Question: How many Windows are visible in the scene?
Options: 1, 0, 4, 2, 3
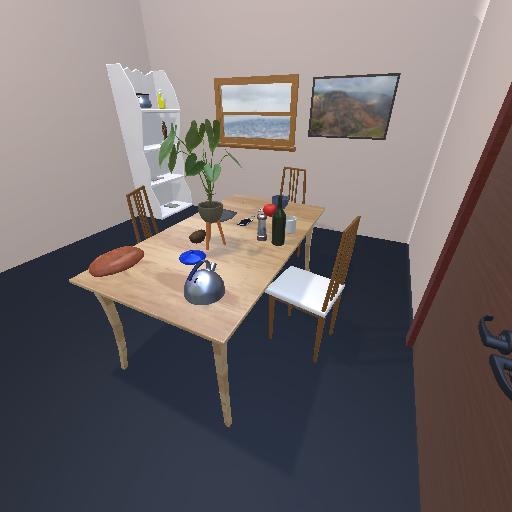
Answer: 1